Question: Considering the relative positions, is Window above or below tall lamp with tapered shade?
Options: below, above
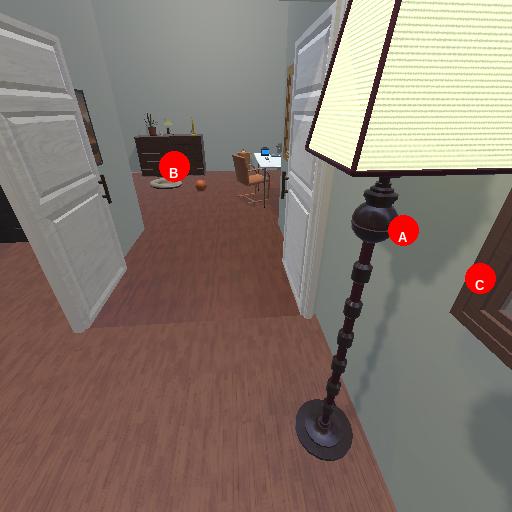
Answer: below